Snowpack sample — Loveland Pass, Silver Plume, Colorado, USA (1/12/25, 11:40 AM MST)
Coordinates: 39.66, -105.88
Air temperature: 7 °F
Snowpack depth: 140 cm
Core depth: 10 cm
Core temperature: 41 °F
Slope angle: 11°, slope face: 30°
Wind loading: high
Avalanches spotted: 2
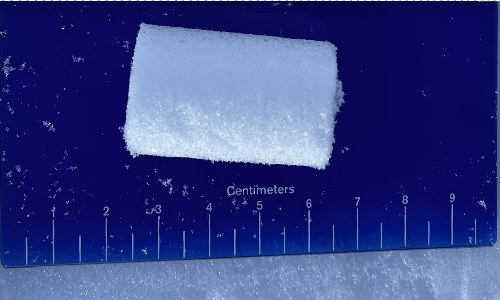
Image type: core
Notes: Pilot using slightly modified coring method that took too large segment for snow profile picturing, advised not to use in higher level models. Two avalanche on south face nearby, partially cloudy with light snow in the last 24 hours. Lots of wind loading on eastern features.